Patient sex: F
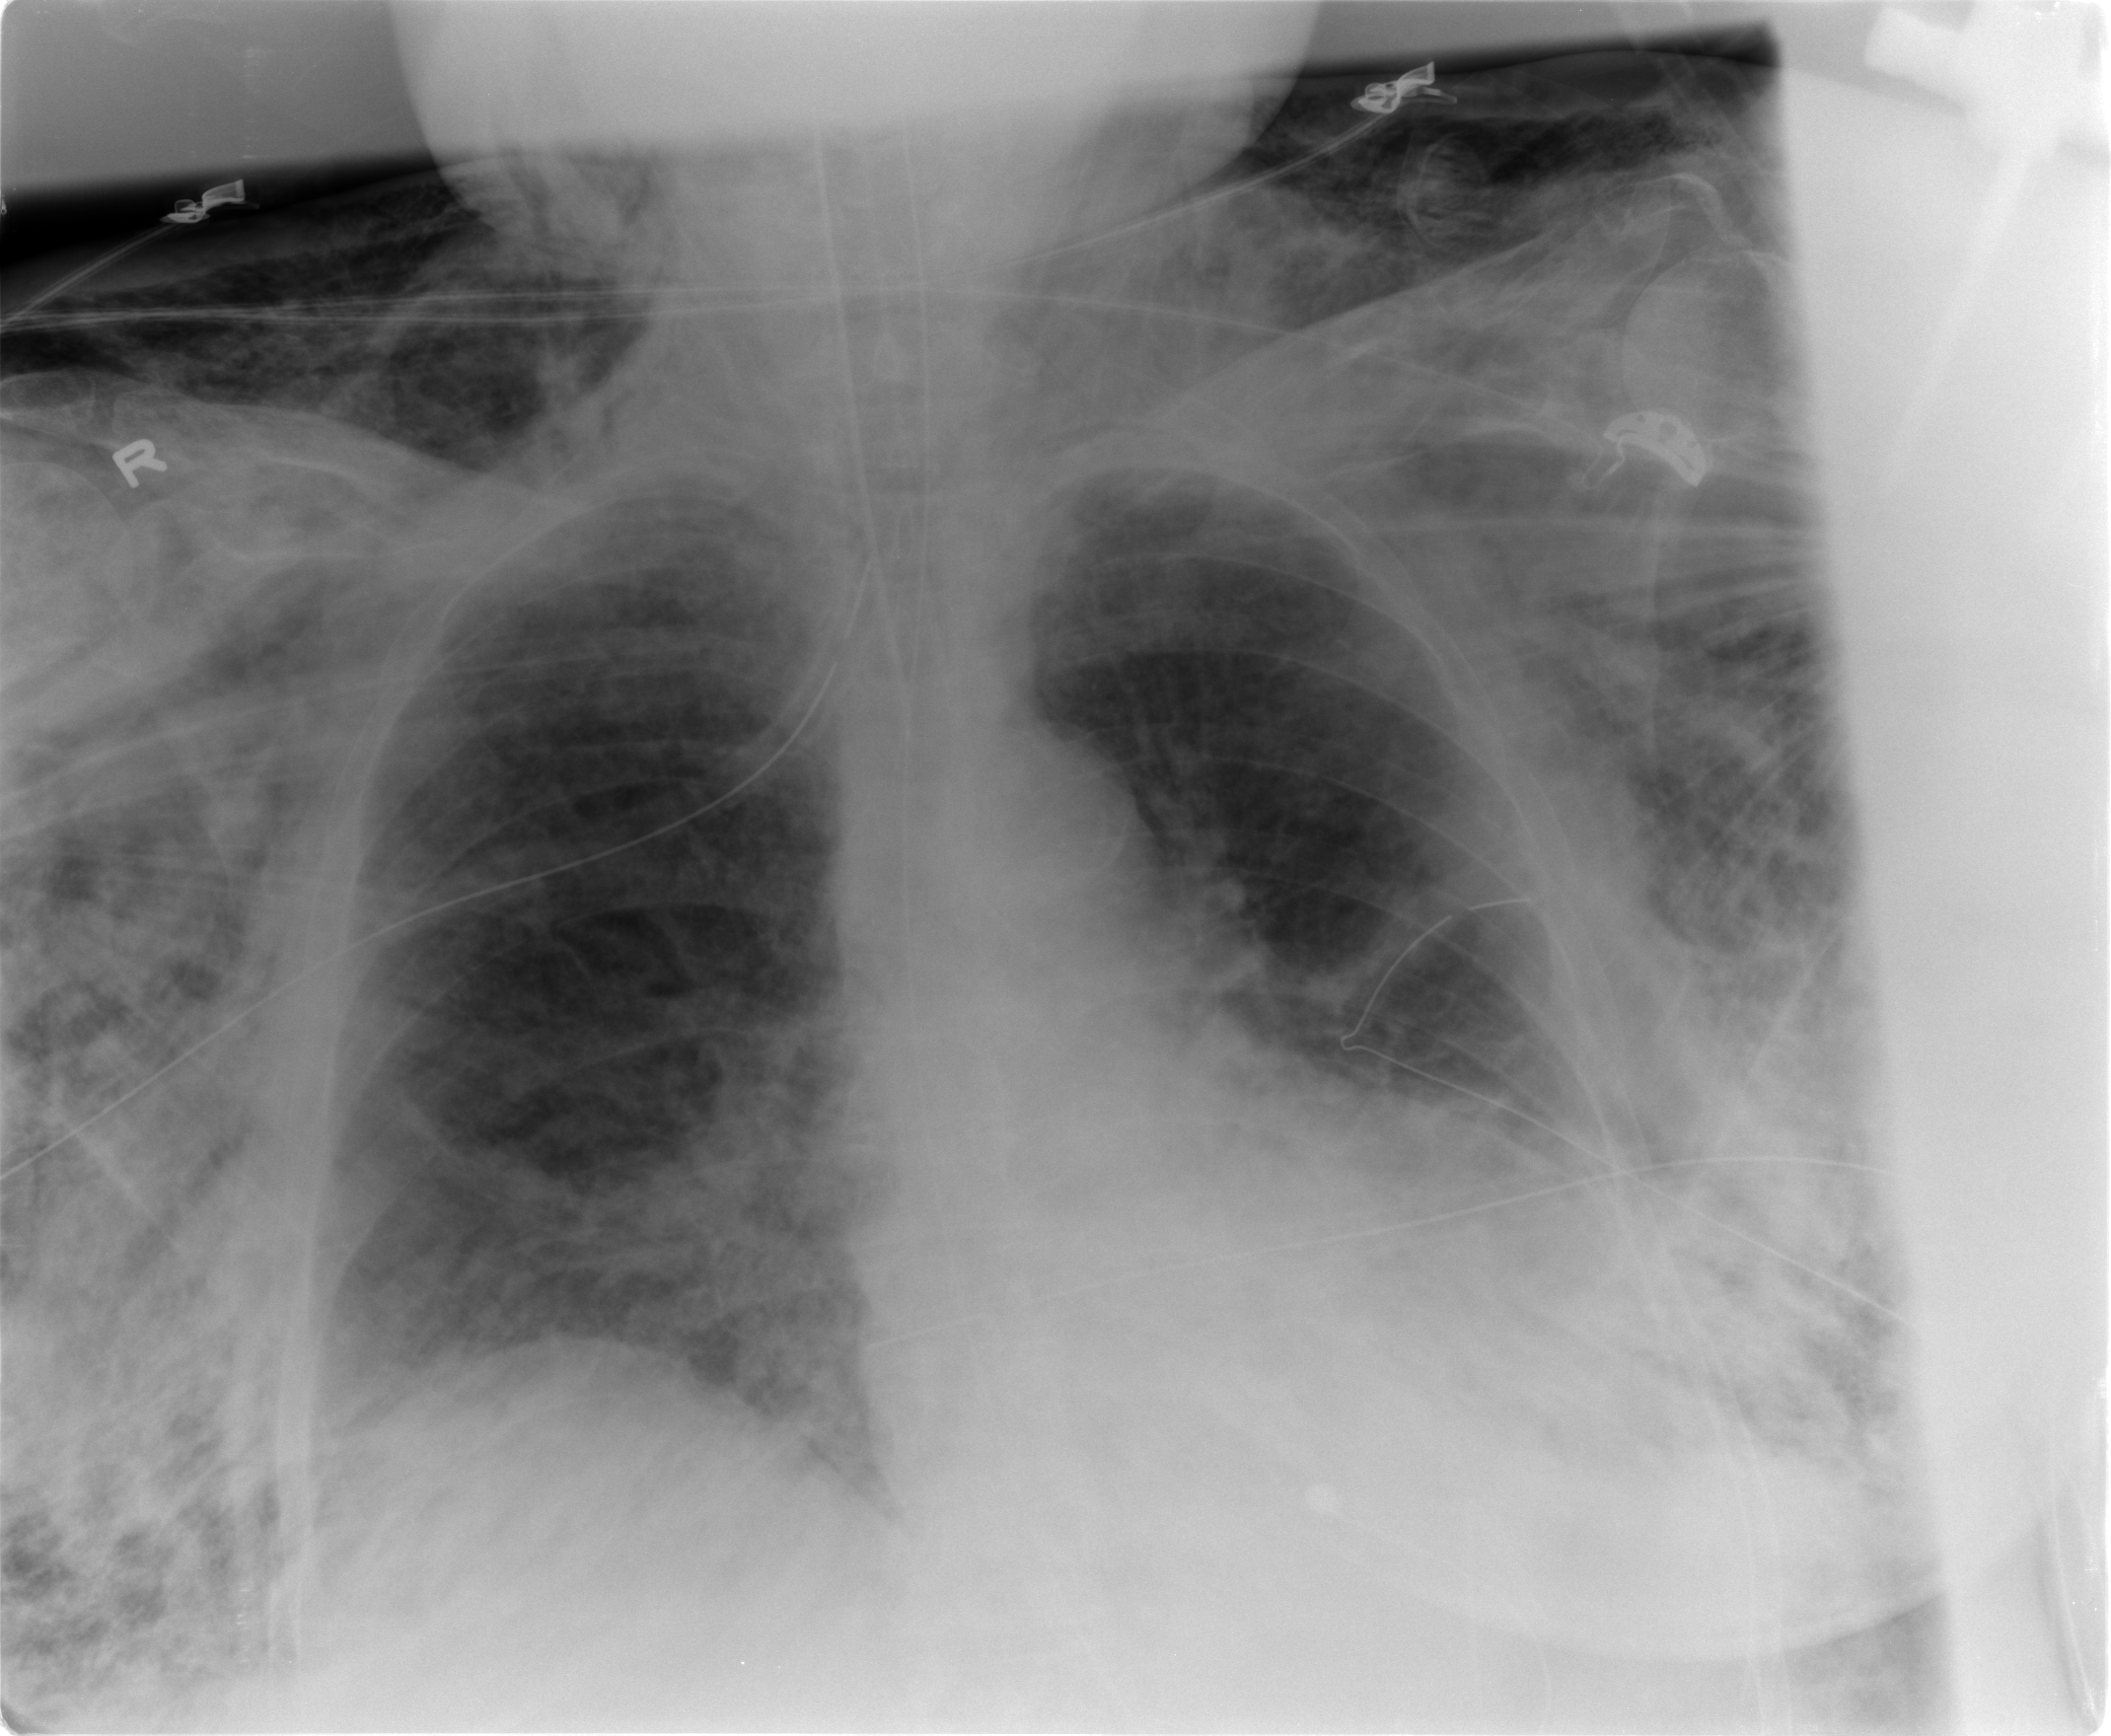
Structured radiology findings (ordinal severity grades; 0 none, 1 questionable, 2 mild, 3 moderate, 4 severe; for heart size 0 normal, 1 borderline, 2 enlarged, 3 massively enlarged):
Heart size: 2
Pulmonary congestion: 2
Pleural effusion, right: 0
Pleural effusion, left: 2
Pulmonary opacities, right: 2
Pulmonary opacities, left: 0
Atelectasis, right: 2
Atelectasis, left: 3